Question: I'm not sure about what font it is but I assumed it as a Monotype Corsiva (please correct me if I'm wrong), and here's my current CSS which doesnt seem to work because the font didn't change a bit
CSS:
'''
<div style="font-family:Monotype Corsiva, Times, Serif; background-color:#74b3bc; height:46px; minSize=10;maxSize=100;">
'''

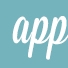
Answer: If you look on google fonts I'm sure you will find something similar. Here is an example of using Google web fonts with a font called "Cookie" and it is quite similar.
Firstly put this in your page ...
'''
<script src="https://ajax.googleapis.com/ajax/libs/webfont/1.4.7/webfont.js"></script>
<script>
WebFont.load({
google: {
families: ["Cookie:regular"]
}
});
</script>
'''
and then to use it in your actual web page include it in your css like so.
'''
body {
font-family: "Cookie"
}
'''
If you do check out google fonts you can add as many as you want using the javascript code above, just simply stick a comma between each font and make sure they are in quotes like this...
'''
<script src="https://ajax.googleapis.com/ajax/libs/webfont/1.4.7/webfont.js"></script>
<script>
WebFont.load({
google: {
families: ["Lato:100,300,400,700,900","Karla:regular","Cookie:regular"]
}
});
</script>
'''
and the 100,300,400,700,900 - is the font weight, so by declaring it here you can use it in your css.
and to be safe here is a <URL>
enjoy :)